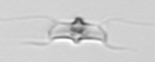
Label: Chaetoceros_didymus